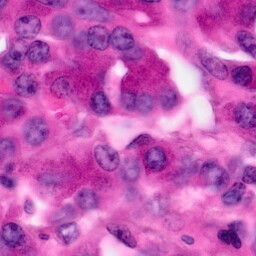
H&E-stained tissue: Pancreatic